Question: I am not sure of which represents model,view and controller. If i take an example of a tablecontroller based app can i say tableview (xib) is the view and the model(some other .m file with data for this tablecell) ? and the controller is the .m file ?
I took this image from this apple's <URL>

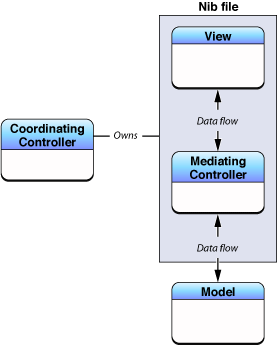
Answer: Model, view, and controller are three different roles that objects can play in an application.
Model objects are those which store data and, often, logic that relates the different pieces of data to each other. When a user does something meaningful in an application, he or she is often making some sort of change to the model objects.
Objects in the 'view' role make up the application's interface to the outside world. The user interacts with view objects. View objects know how to display information and collect user input, but they don't make any decisions about what to do with the data.
Controllers mediate between the other two kinds of objects. If an app needs to display some data, the controller retrieves the data from the model object(s) and gives it to view objects to display. When the user causes some action to happen (say, they press a button), the controller decides how to respond.
All three kinds of objects (and all other objects) are defined in code at some level, either in your own source code files or in OS-provided frameworks. Whether the objects themselves are instantiated in code or loaded from a .xib file makes no difference in the role they play.